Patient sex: F
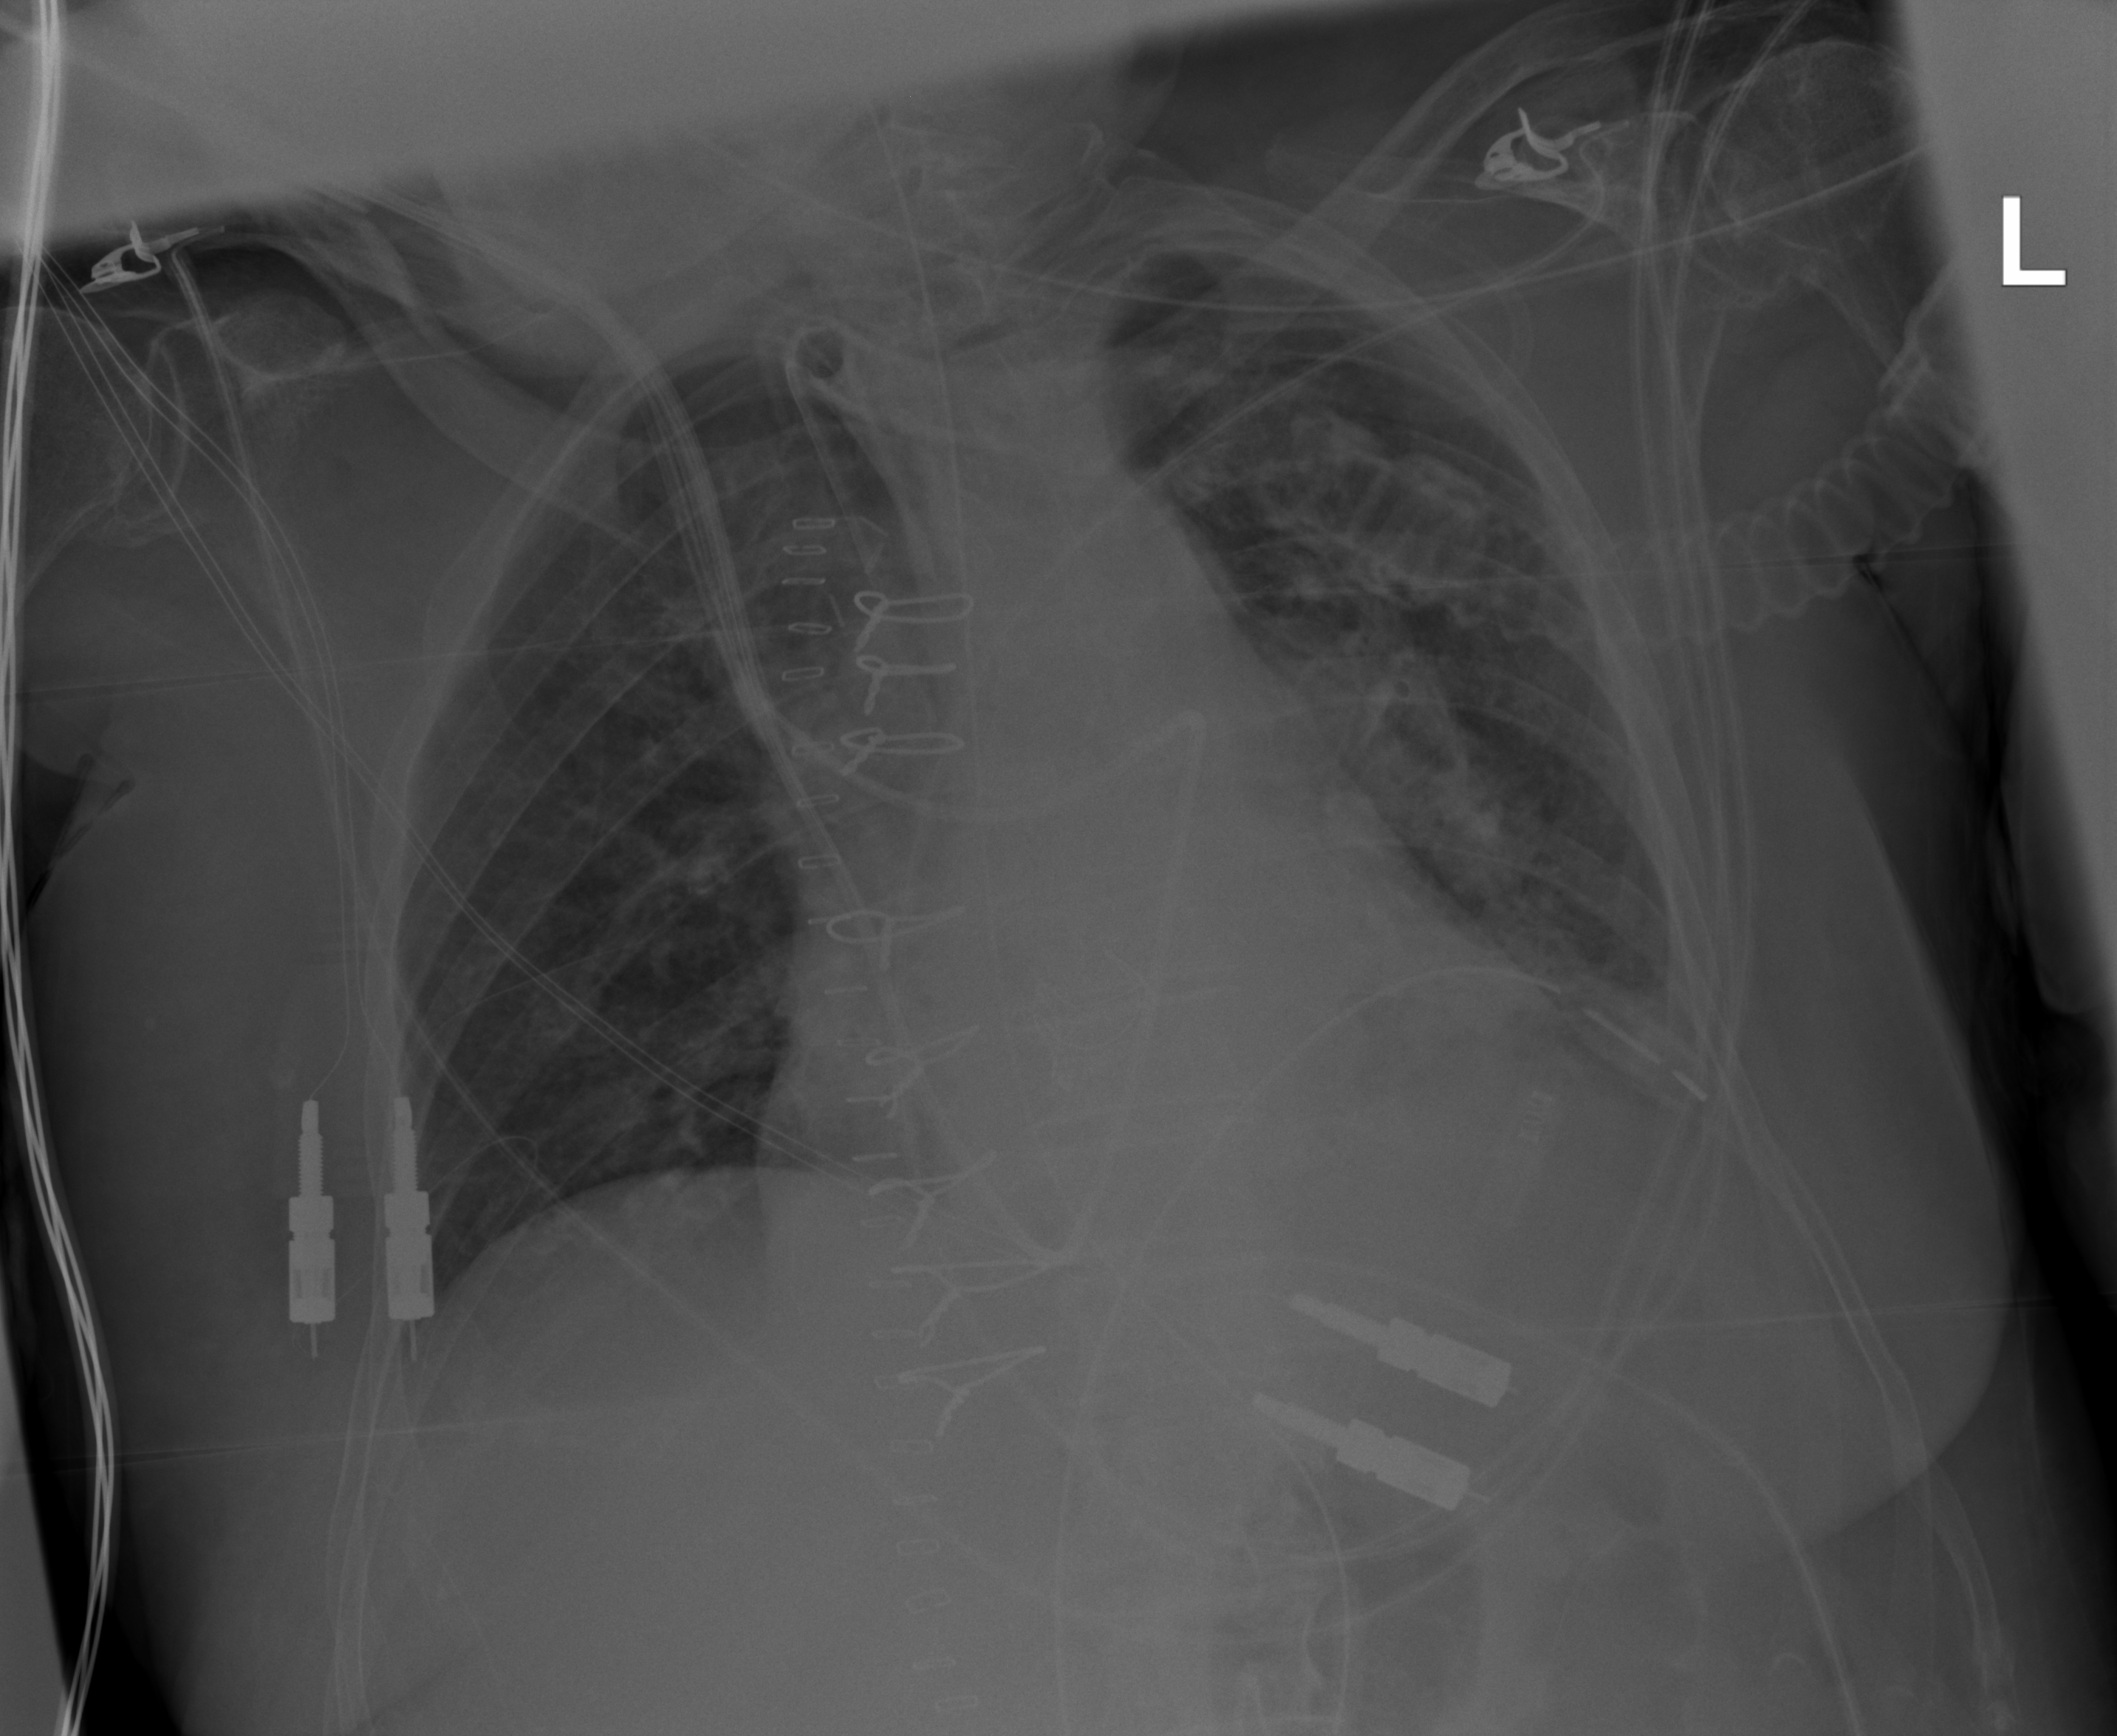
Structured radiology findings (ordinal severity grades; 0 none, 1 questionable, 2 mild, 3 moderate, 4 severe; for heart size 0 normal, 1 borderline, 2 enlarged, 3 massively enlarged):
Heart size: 2
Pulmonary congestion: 0
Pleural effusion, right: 0
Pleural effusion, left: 2
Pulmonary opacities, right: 0
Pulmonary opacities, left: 0
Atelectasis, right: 2
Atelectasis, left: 2